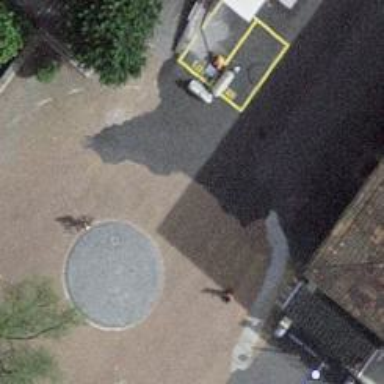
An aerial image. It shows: Footway with surface made of sett.